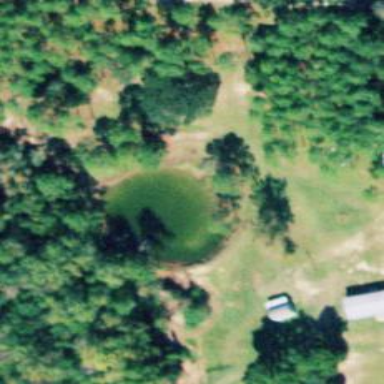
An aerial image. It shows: Pond surrounded by natural water.